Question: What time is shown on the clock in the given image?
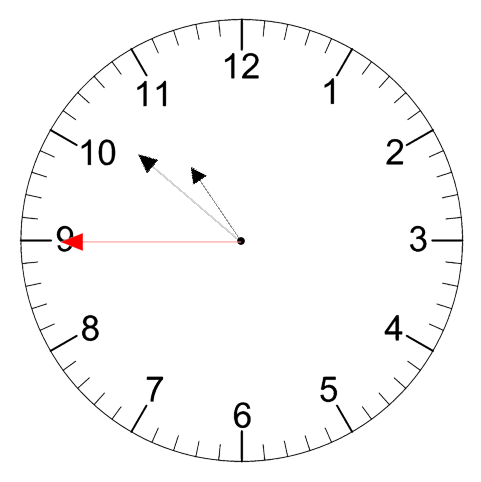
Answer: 10:51:45